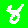
Digit: 8